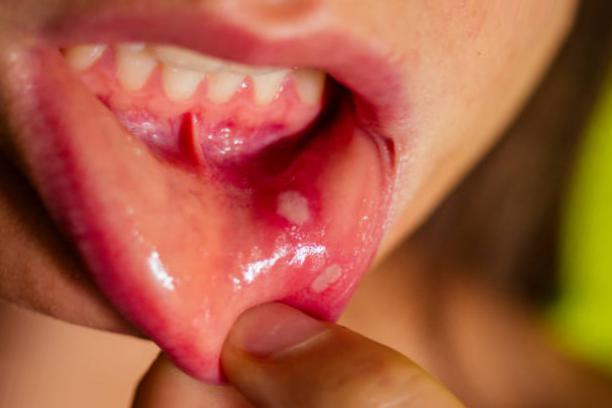
Condition: Mouth Ulcer